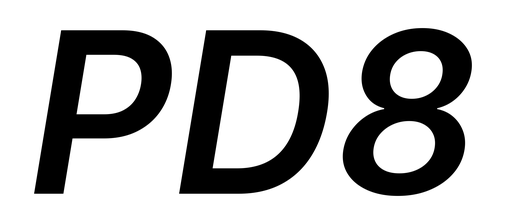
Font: Inter-Italic_SemiBold_Italic